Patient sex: F
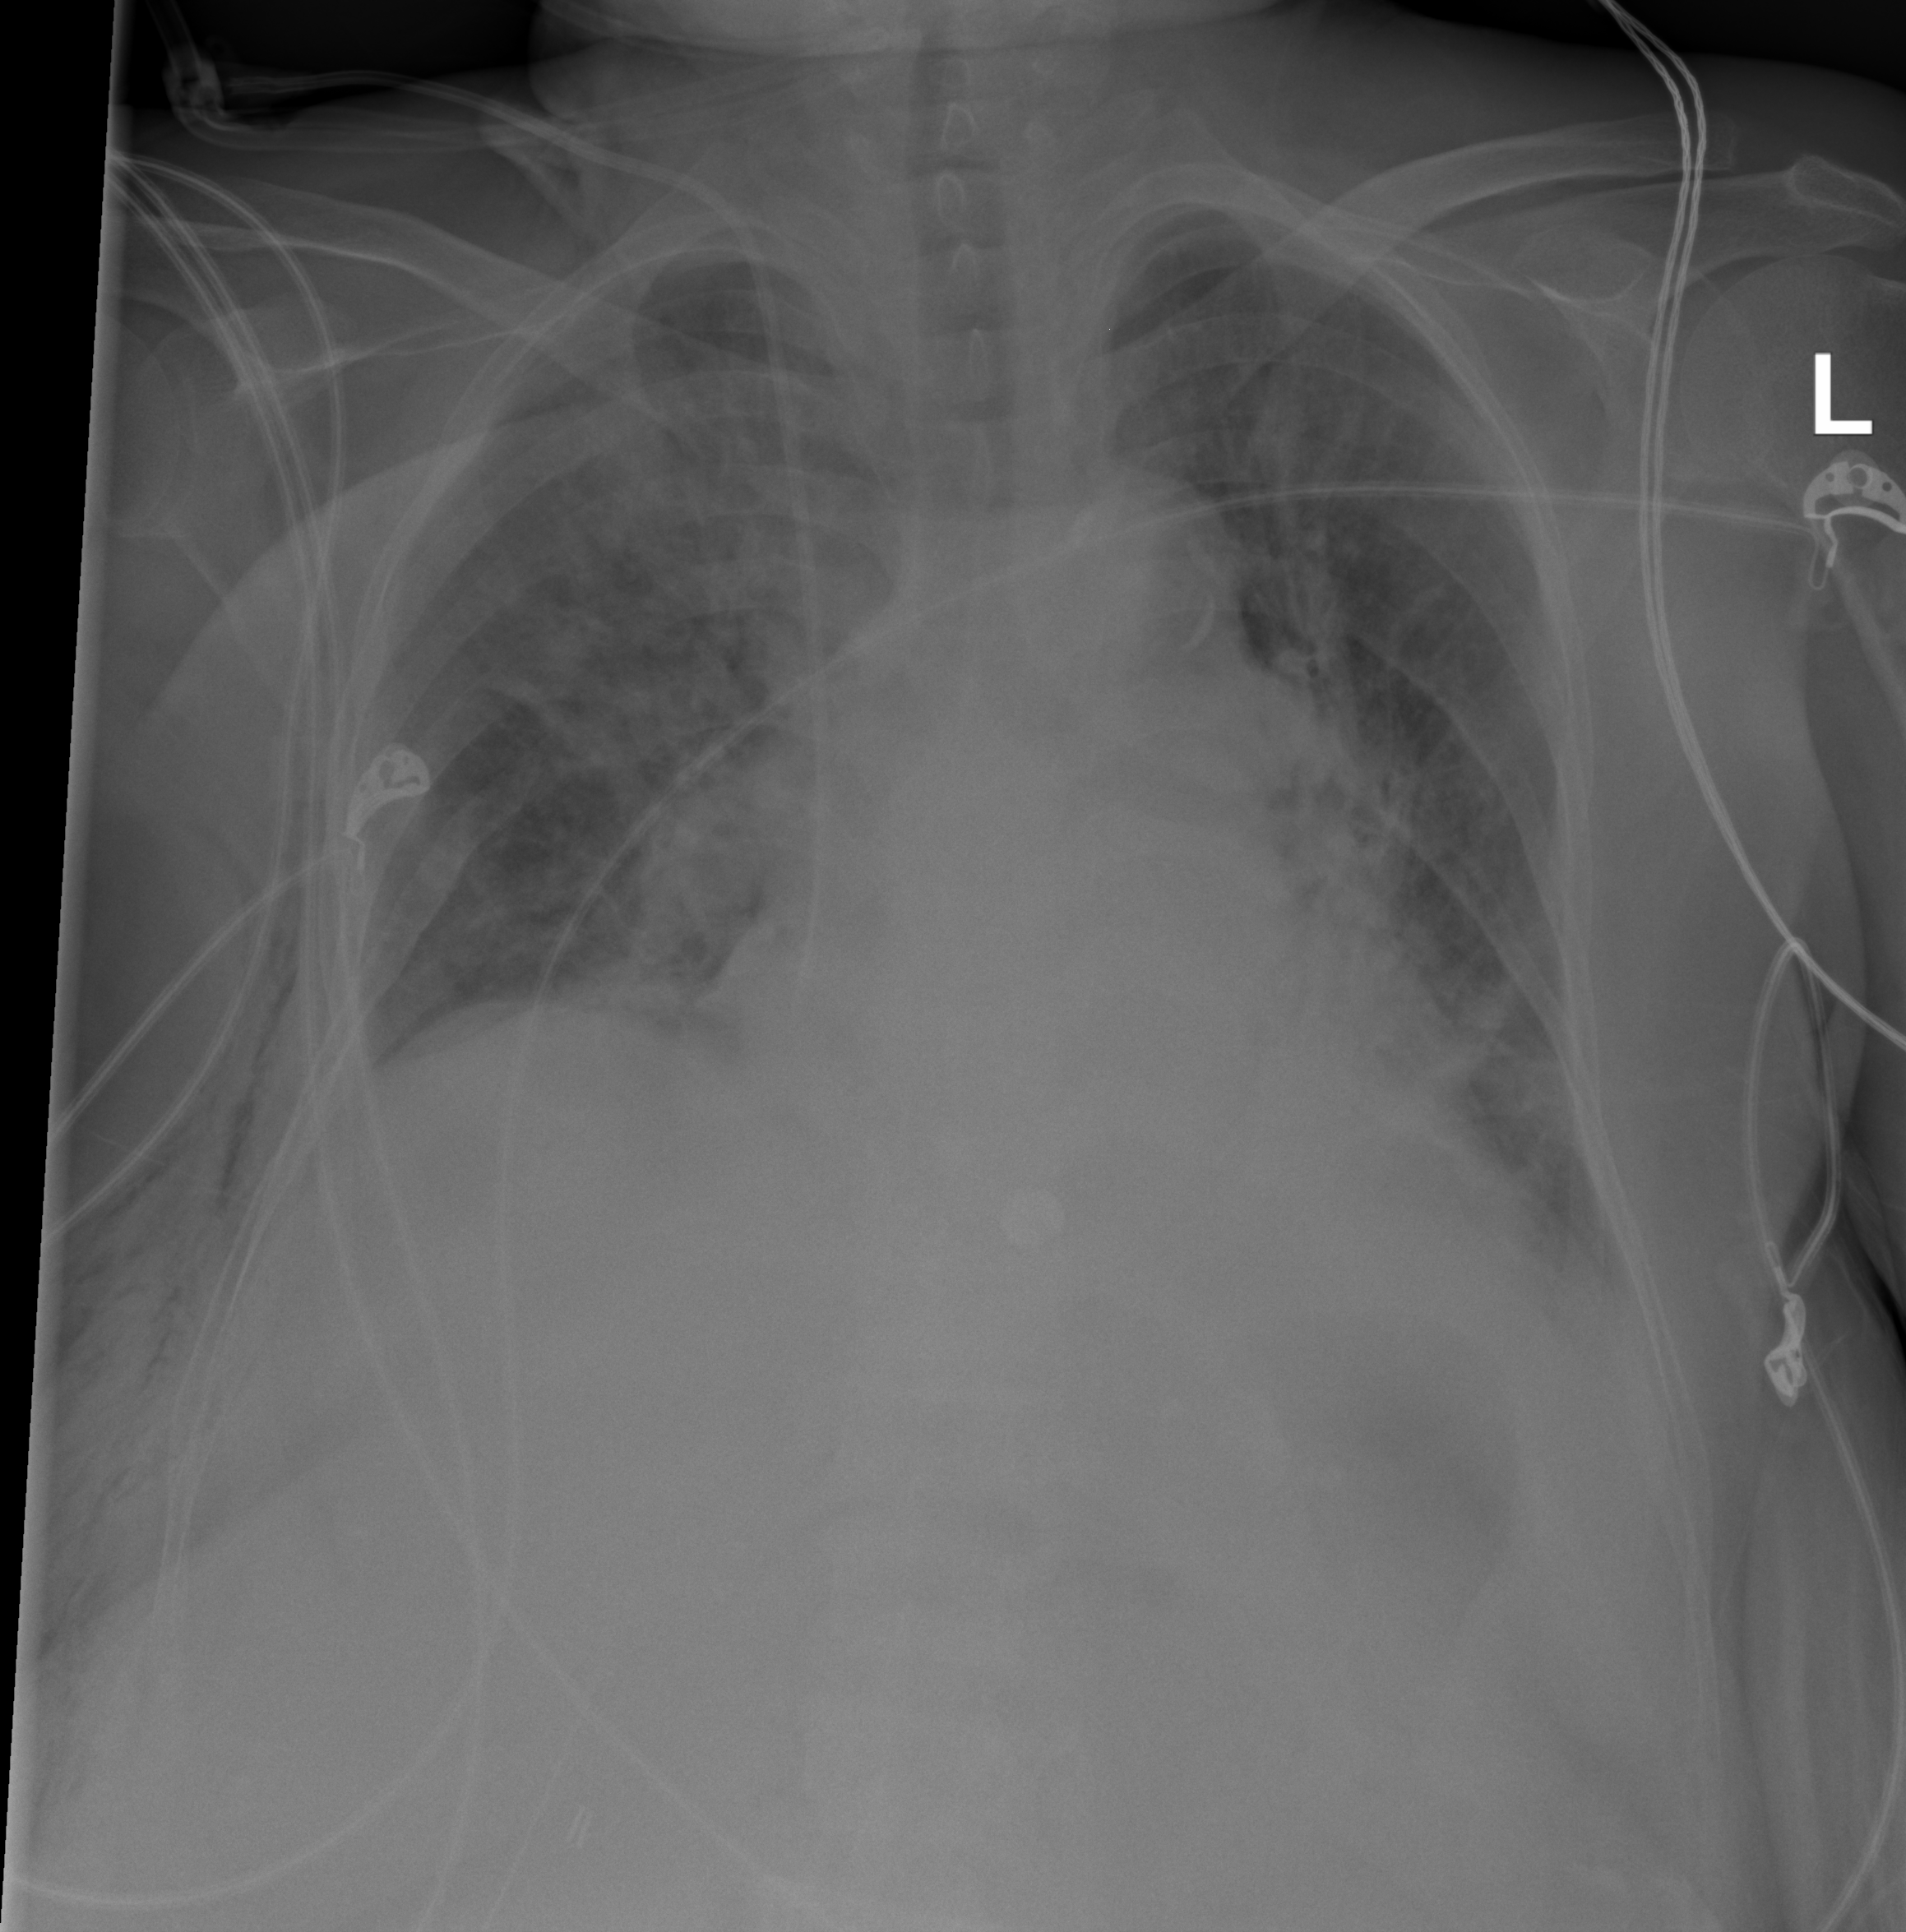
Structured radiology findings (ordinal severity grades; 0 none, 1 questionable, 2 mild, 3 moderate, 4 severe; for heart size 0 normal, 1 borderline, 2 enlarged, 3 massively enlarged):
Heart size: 1
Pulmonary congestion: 2
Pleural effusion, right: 0
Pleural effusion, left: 0
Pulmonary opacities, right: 0
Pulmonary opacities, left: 0
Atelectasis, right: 2
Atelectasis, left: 2